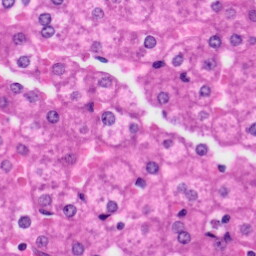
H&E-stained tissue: Liver